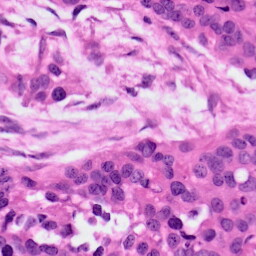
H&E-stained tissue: Ovarian